Interaction volume radius: 5 \u00c5
Interaction volume height: 10 \u00c5
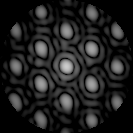
Disorder parameter: 0.175